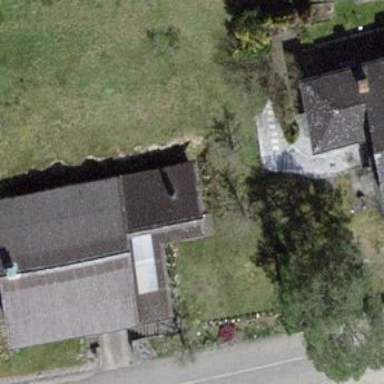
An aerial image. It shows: Building with tiled roof.